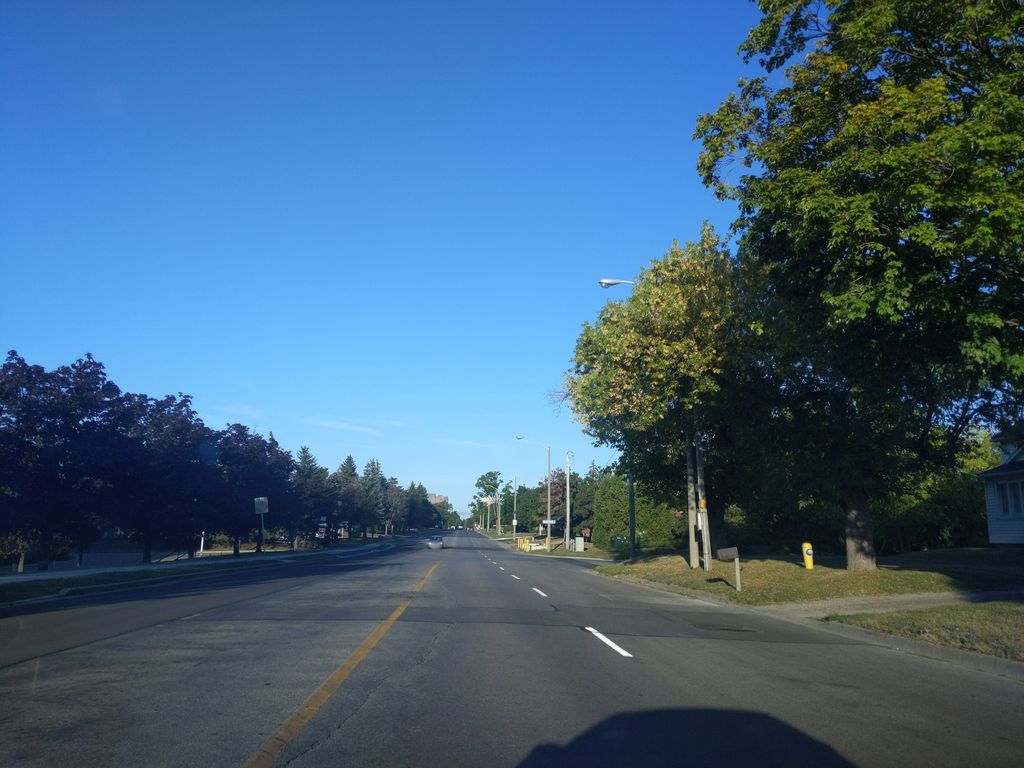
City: toronto